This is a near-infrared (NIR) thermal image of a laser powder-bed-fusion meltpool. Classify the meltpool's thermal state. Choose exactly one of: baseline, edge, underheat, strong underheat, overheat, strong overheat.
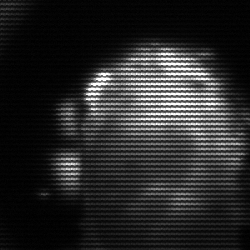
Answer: baseline